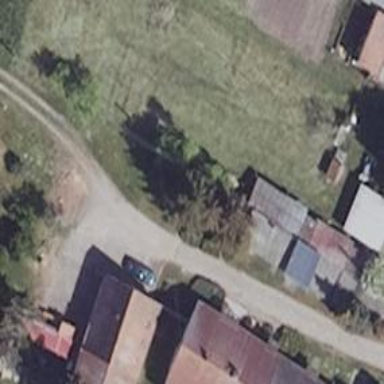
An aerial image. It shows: Driveway.